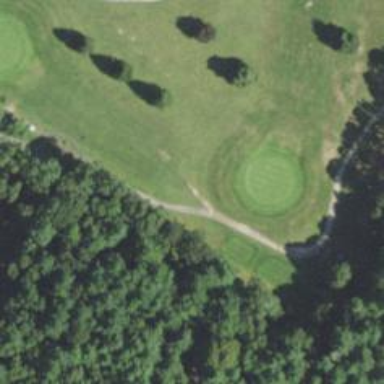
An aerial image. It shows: Grassy area designated as golf fairway.